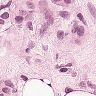
Metastatic tissue present: yes